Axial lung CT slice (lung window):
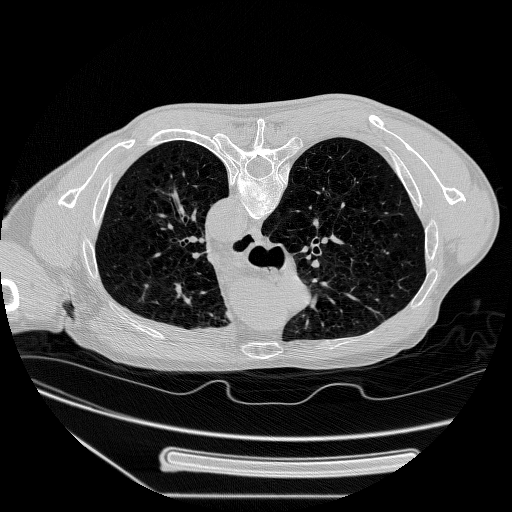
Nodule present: no